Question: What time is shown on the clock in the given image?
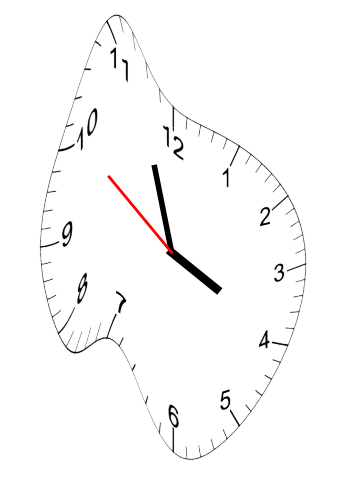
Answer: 03:56:51